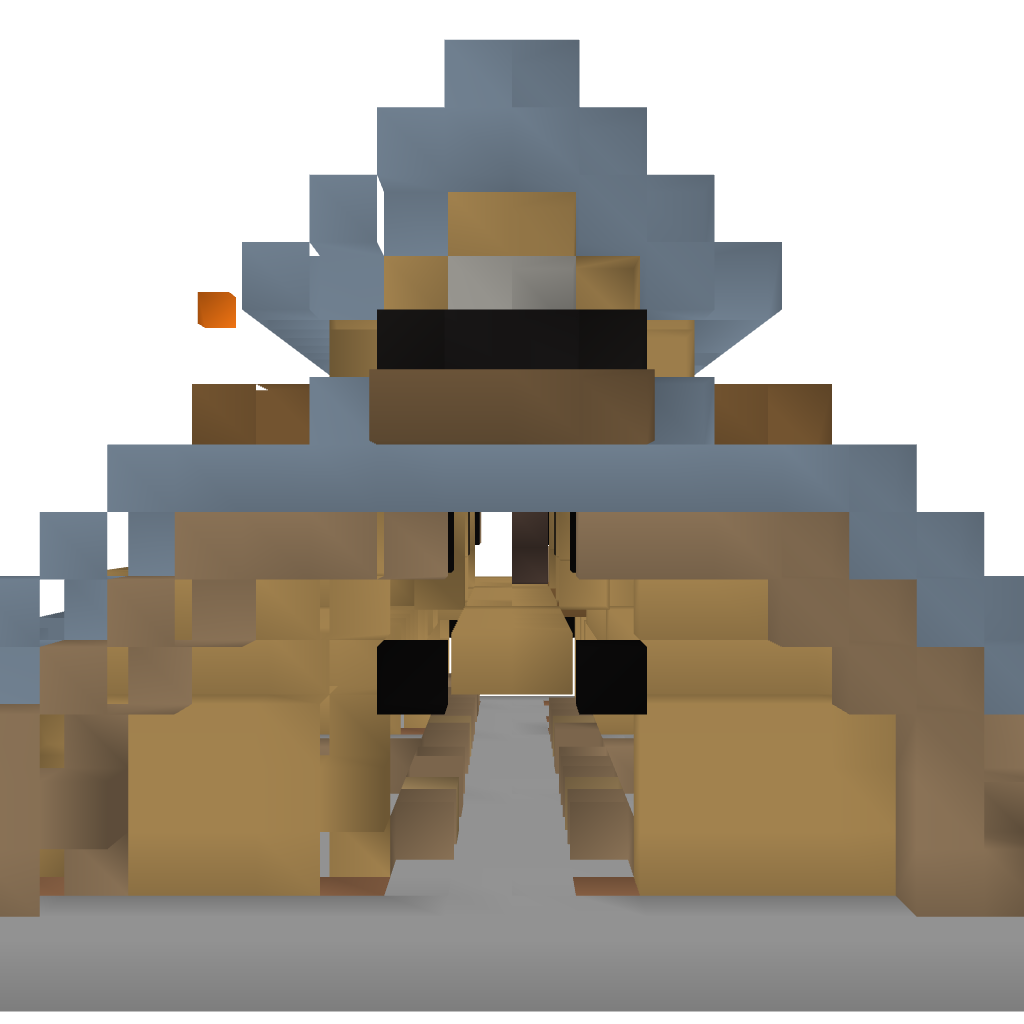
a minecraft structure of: Medium Barn